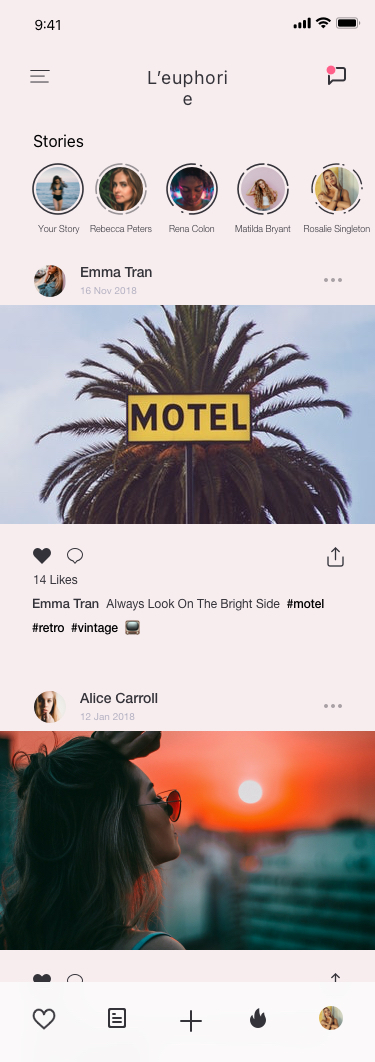
Text in this UI design:
Rosalie Singleton
Matilda Bryant
Rena Colon
Rebecca Peters
Your Story
Stories